Question: So I'm trying to figure out how the FAT FS works and got confused by the root directory table. I have two files in the partition: test.txt and innit.eh which results in the following table:

The entries starting with 0xE5 are deleted, so I assume these were created due to renaming. The entries for the actual files look like this:
'''
TEST TXT *snip*
INNIT EH *snip*
'''
What I don't understand is where the entries like
'''
At.e.s.t......t.x.t
Ai.n.n.i.t.....e.h.
'''
are coming from and what are they for. They do not start with 0xE5, so should be treated as existing files.
By the way, I'm using Debian Linux to create filesystems and files, but I noticed similar behaviour on FS and files created on Windows.
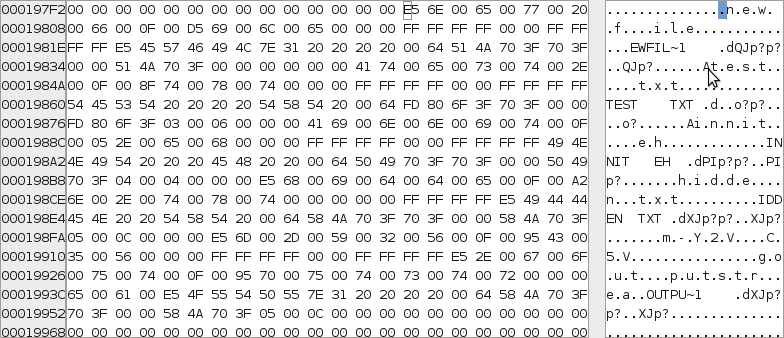
Answer: The ASCII parts of the name (where the letters were close to each other) is the legacy 8.3 DOS shortname. You see it only uses capital letters. In DOS, only these would be there.
The longer parts (with 0x00 in between) is the long name (shown in Windows) which is Unicode, and uses 16bits per character.